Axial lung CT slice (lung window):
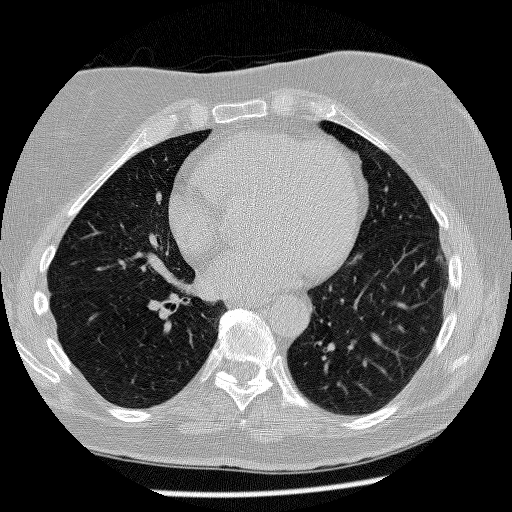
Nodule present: no